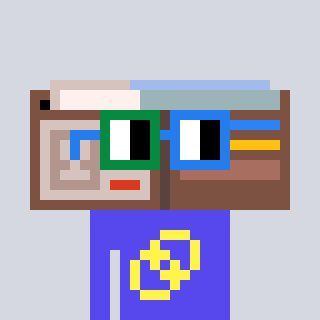
a pixel art character with square green and blue glasses, a wallet-shaped head and a computerblue-colored body on a cool background